Aerial crown-view tile of a tropical tree (Barro Colorado Island, Panama), acquired 20250818:
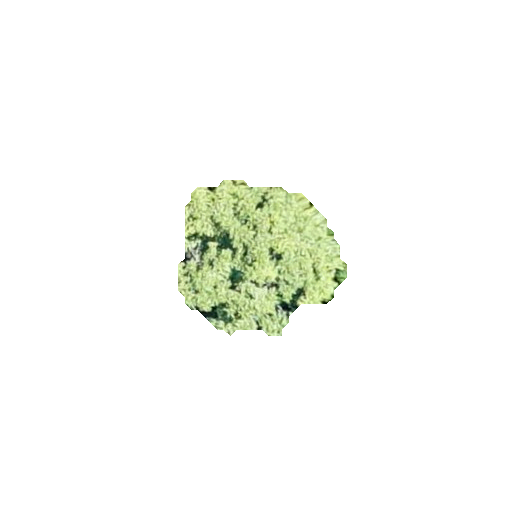
Species: Alseis blackiana
GBIF accepted scientific name: Alseis blackiana
Crown area: 27.535 m²